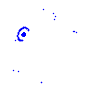
Particle: electron